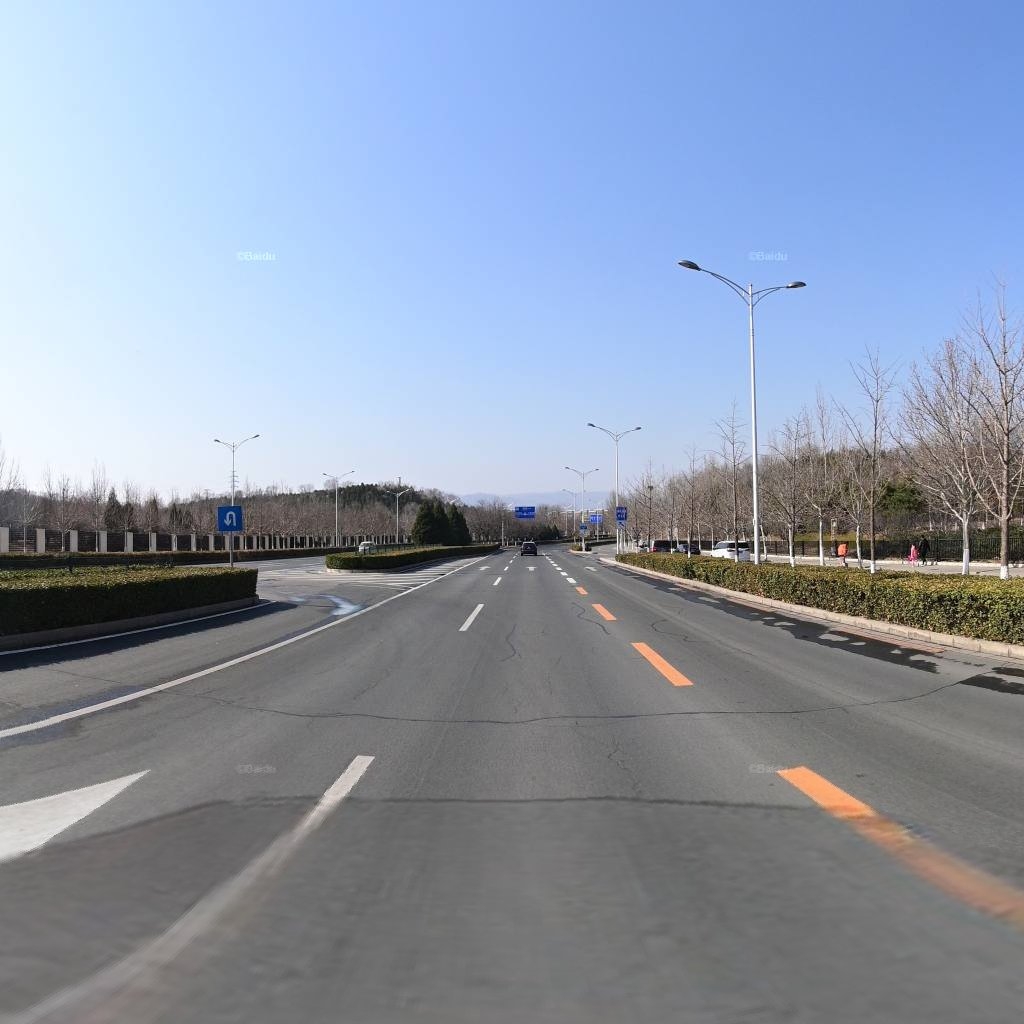
Region: Haidian
Road damage annotations: transverse patch, longitudinal patch, longitudinal patch, longitudinal patch, longitudinal crack, longitudinal crack